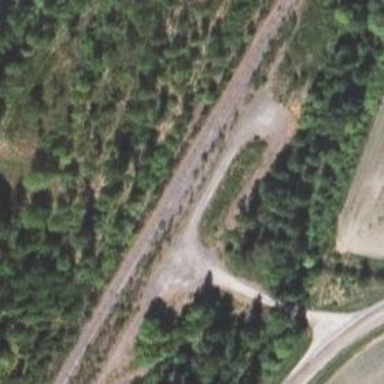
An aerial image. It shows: Unused railway yard.